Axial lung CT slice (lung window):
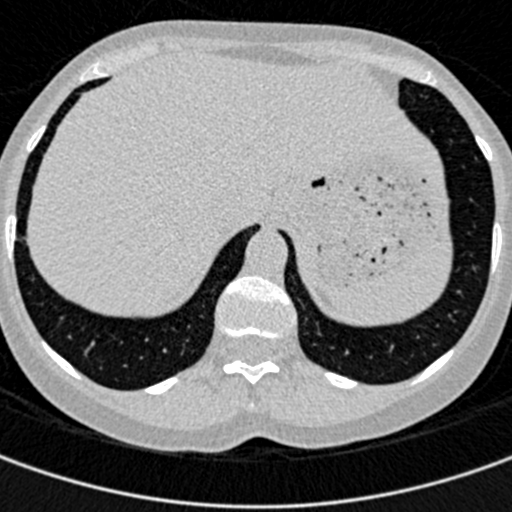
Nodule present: no